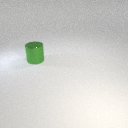
large green metal cylinder